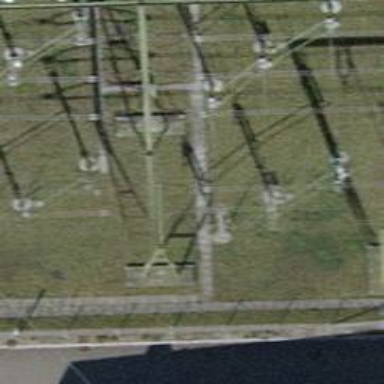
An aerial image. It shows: Insulator used in power systems.